Question: I am trying to attach a PDF generated from the ReportViewer control to an Outlook email. I have Office 2013.
When I attempt it, the below happens (Exception: "Sorry, something went wrong. You may want to try again." Any ideas?

'''
private void btnEmail_Click(object sender, EventArgs e)
{
Warning[] warnings;
string[] streamids;
string mimeType;
string encoding;
string filenameExtension;
byte[] bytes = reportViewer1.LocalReport.Render(
"PDF", null, out mimeType, out encoding, out filenameExtension,
out streamids, out warnings);
using (FileStream fs = new FileStream("Confirmation Letter.pdf", FileMode.Create))
{
fs.Write(bytes, 0, bytes.Length);
School school = School.FromID(Convert.ToInt32(booking.School));
Outlook.Application outlookApp = new Outlook.Application();
Outlook.MailItem mailItem = (Outlook.MailItem)outlookApp.CreateItem(Outlook.OlItemType.olMailItem);
mailItem.Subject = SystemData.SystemInformation.GetValue("LetterSubject");
mailItem.To = school.MainEmail;
mailItem.Body = SystemData.SystemInformation.GetValue("LetterMessage");
mailItem.Importance = Outlook.OlImportance.olImportanceLow;
Attachment att = new Attachment(new MemoryStream(bytes), "Confirmation Letter.pdf");
mailItem.Attachments.Add(att);
mailItem.Display(true);
}
}
'''
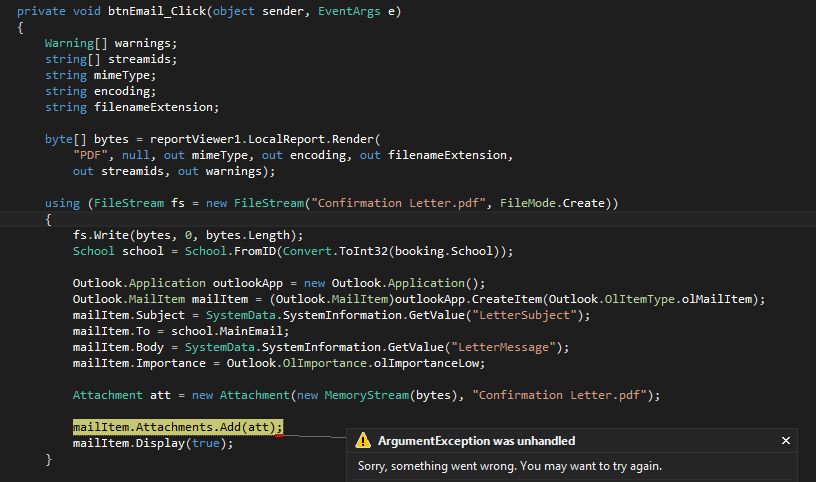
Answer: As i studied outlook.MailItem.Attatchment.add() function accept two arguments:
1. A physical path of a file which you want to attach as attachment.
2. an Mail Item object which already have a file as attachment. (that is again have a phisical file path.)
so we have to pass a physical file path for attatchment.add() methods
So in your case you have to save rendered stream as a file on your hard disk then pass the physical path of file in this method.
example: MailItem.Attachment.add(@"C: empbc.pdf");
for reference go through following link
<URL>
mark answer if satisfied.
Happy coading :)